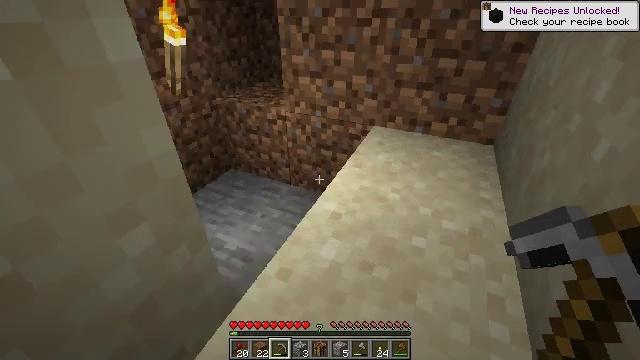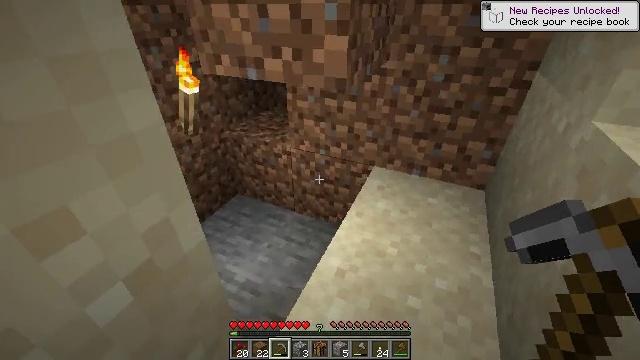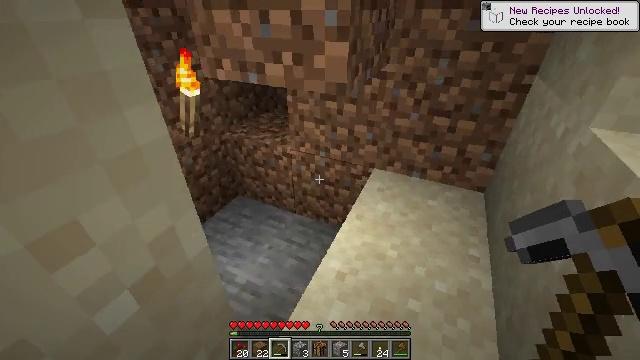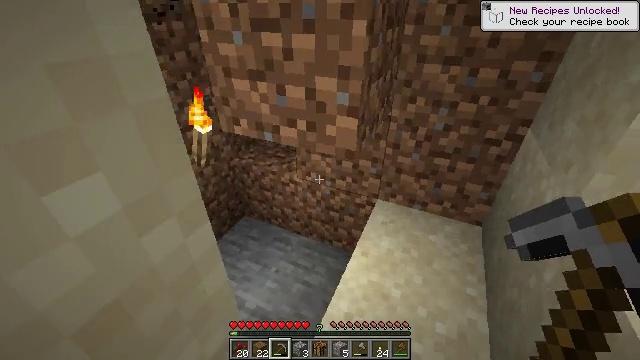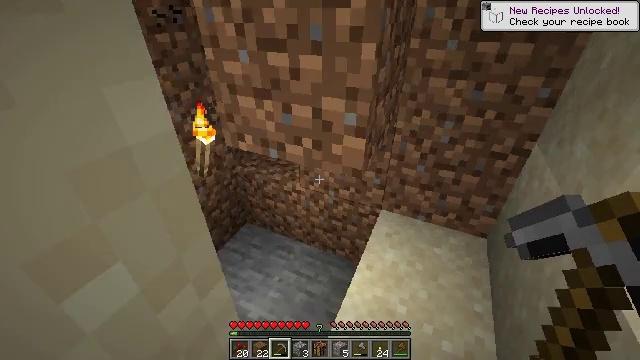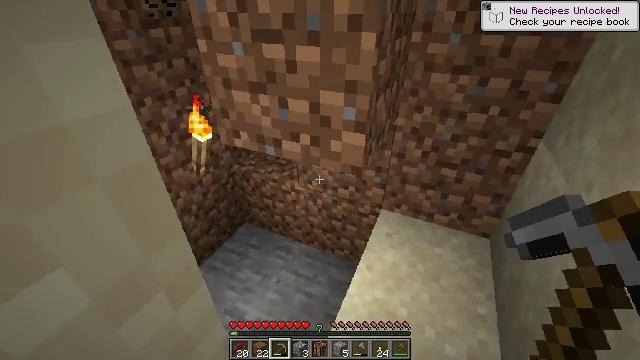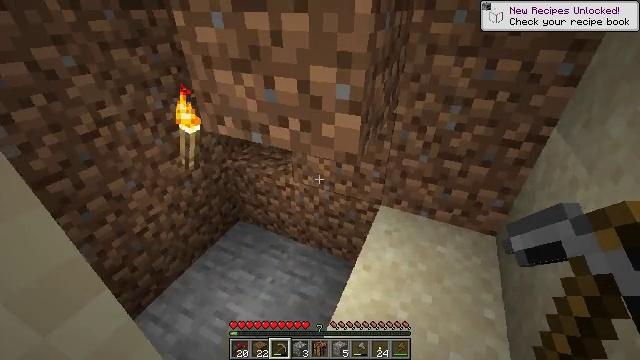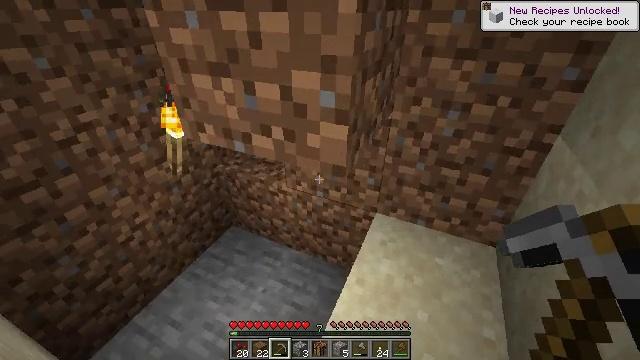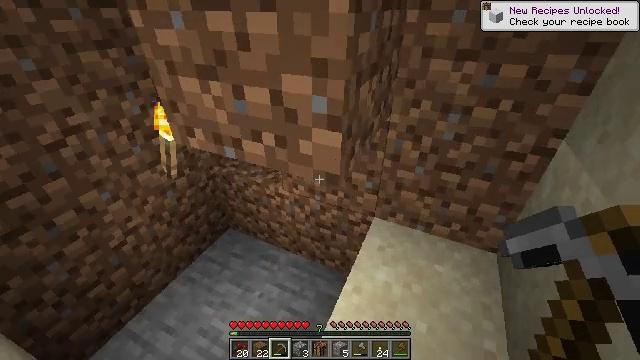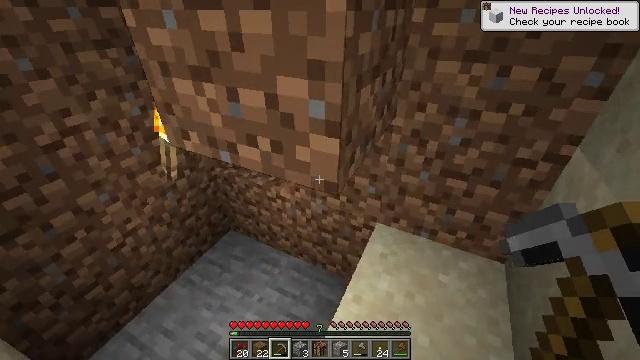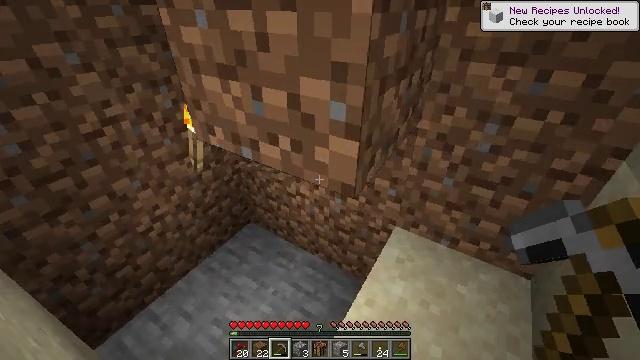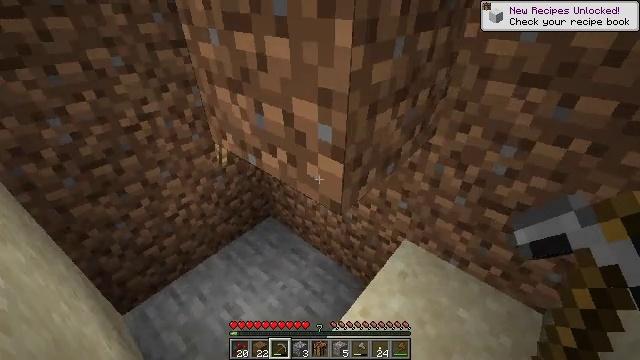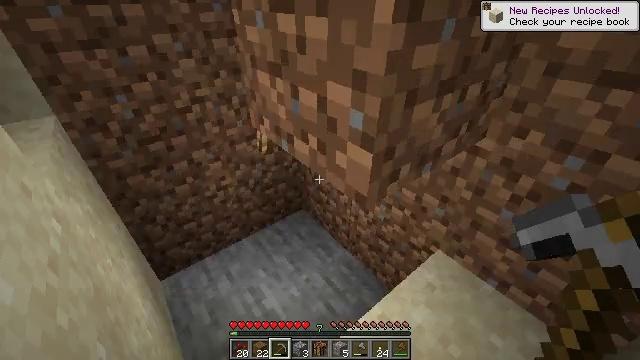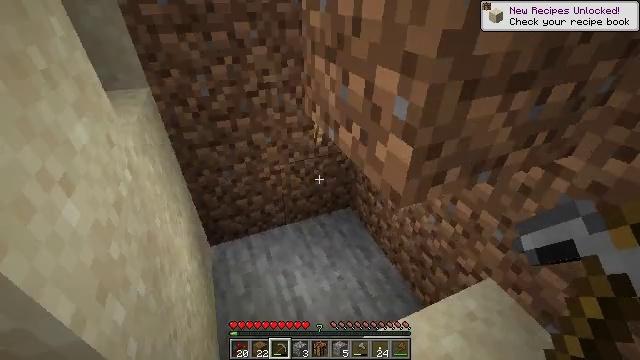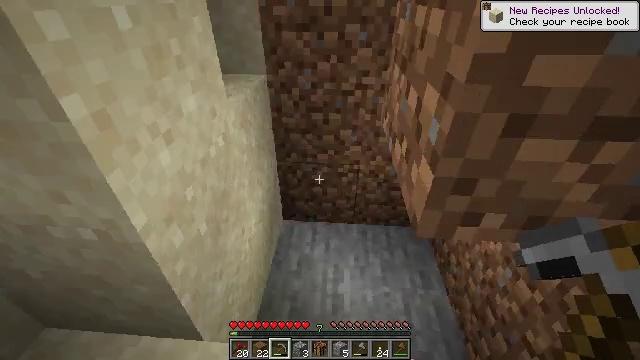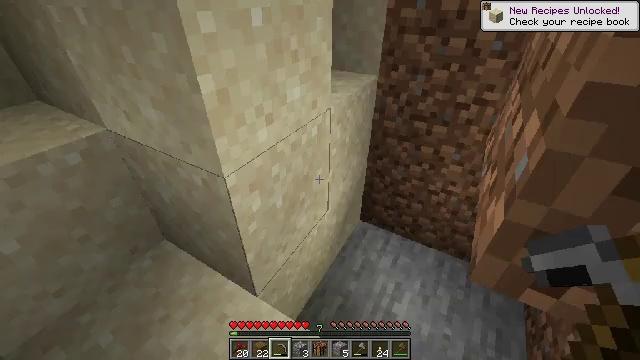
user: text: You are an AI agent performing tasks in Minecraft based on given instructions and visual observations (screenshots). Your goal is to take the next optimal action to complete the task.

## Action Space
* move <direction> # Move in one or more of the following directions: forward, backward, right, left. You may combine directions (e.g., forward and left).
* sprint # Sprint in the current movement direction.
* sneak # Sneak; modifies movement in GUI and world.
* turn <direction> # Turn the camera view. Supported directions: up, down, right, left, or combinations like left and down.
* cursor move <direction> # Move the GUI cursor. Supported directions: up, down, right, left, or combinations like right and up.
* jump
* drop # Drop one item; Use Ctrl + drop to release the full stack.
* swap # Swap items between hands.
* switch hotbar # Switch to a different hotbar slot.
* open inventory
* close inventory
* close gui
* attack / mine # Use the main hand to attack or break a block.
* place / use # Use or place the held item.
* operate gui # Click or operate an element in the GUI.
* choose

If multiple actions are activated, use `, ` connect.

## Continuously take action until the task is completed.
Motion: motion action
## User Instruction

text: Remove the grass path from the ground.
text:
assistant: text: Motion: move forward, jump
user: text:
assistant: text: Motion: move forward, jump
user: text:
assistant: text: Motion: move forward, jump
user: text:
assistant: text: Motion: move forward, jump
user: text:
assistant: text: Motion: move forward, jump
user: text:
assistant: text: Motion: move forward, jump
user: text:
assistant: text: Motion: move forward, jump
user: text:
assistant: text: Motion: jump
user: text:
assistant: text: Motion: turn left, jump
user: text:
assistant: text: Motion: move right, turn left, jump
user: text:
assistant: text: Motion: move right, turn left and down
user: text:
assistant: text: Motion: move right, turn left
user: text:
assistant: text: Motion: move right, turn left
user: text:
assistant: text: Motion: move right, turn left
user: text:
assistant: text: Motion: move right, turn left
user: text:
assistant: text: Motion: move right, turn left
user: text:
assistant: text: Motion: move right, turn left and up
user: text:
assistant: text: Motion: turn left and up
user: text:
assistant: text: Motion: turn left and up
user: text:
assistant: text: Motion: turn left and up
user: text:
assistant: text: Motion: turn left and up
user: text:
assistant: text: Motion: turn left and up
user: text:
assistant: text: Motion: turn left and up
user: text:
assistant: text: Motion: turn left and up
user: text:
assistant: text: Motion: turn left and up
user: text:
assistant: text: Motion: turn left and up
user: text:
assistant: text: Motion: turn left and up
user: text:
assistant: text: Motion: turn left and up
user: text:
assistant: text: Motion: turn left and up
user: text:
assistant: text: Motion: turn left and up